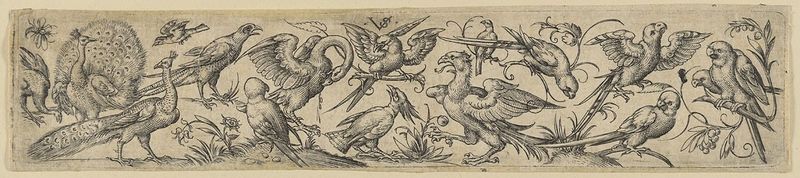
Titel: Vogelfries, Blatt aus der Folge 'Mancherlei Conterfectisches von Thierlein etc.'
Künstler: Virgil Solis
Standort: Hamburg
Institution: Museum für Kunst und Gewerbe Hamburg
Schlagwörter: adler, vogel, blume, blumen, zeichnung, gras, tiere, wiese, ornament, band, federn, gefieder, stehen, ast, vögel, renaissance, fliegen, papier, schwan, grafik, graphik, rad, querformat, dekor, fotografie, photographie, druck, druckgraphik, schwarz-weiß, druckgrafik, initialen, radierung, pfau, insekten, greif, insekt, papagei, kupferstich, singvogel, vogelflug, pfauen, pfauenrad, tierornament, gerippt, reproduktionen, vs, druckerzeugnisse, insecta, pflanzenornamente, starten, kerbtiere, hexapoda, ornamentstich, vorlageblätter